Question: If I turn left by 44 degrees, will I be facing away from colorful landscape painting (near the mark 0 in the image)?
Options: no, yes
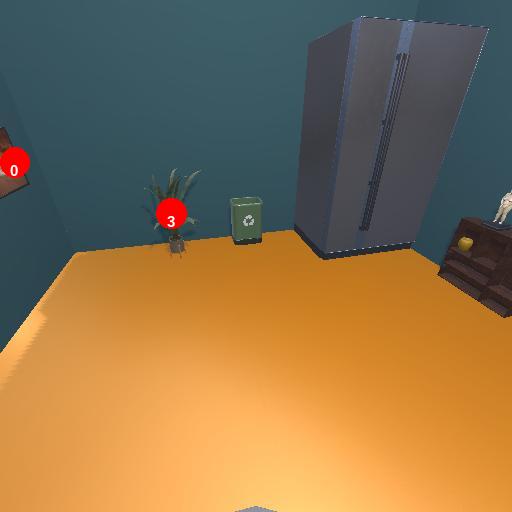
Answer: no